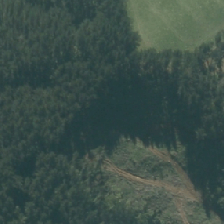
Land cover: harvested_forest